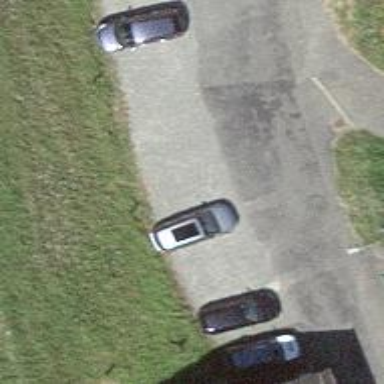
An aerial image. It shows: Parking area with surface.